Question: I converted a VS2010 ASP.Net MVC3 project to VS2013 MVC4. Now when I publish, it is copying the contents of my project to the bin folder.

I can't understand what I did to make it do this..How do I fix it so it doesn't do it?
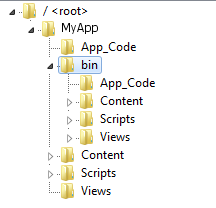
Answer: Your files are incorrectly set to copy to the output folder ('in') during build. Make sure that the 'Copy To Output' setting on each file is set to 'Do Not Copy'.
Normally, you don't need to copy much of anything to your bin folder. When publishing, all of the content pages (*.aspx, *.html, *.css, etc) will get picked up by publish just by existing in the project. This is determined by the 'Build Action' being set to 'Content'. (Note: you can exclude files by setting the Build Action to 'None')
For code files, there's 2 ways it could go. in a Web Application project (which MVC is) most code files, such as controllers, models, or code behind files in WebForms, are compiled into your site's DLL already. These have 'Build Action = Compile', meaning they get compiled up front and don't need to be included in the publish. The exception to this is files in App_Code, which are deployed to your site ('Build Action = Content') and compiled at runtime. You can also choose to pre-compile your site in the publish settings (Settings -> File Publish Options -> Precompile during publishing), which will process the App_Code files automatically (i.e. you can leave them as 'Build Action = Content' and VS will compile them and publish the output instead).